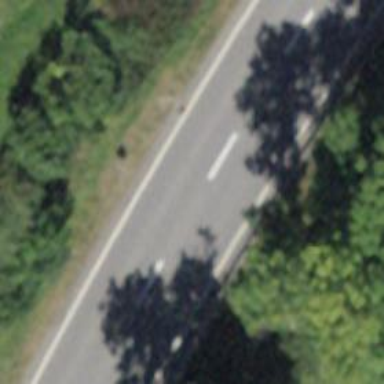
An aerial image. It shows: Primary road with asphalt surface.